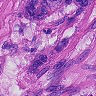
Metastatic tissue present: yes